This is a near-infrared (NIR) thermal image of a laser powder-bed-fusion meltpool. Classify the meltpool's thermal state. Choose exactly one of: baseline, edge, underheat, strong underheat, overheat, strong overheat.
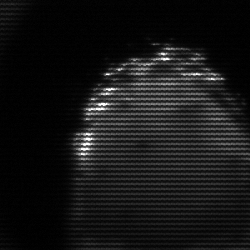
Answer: edge